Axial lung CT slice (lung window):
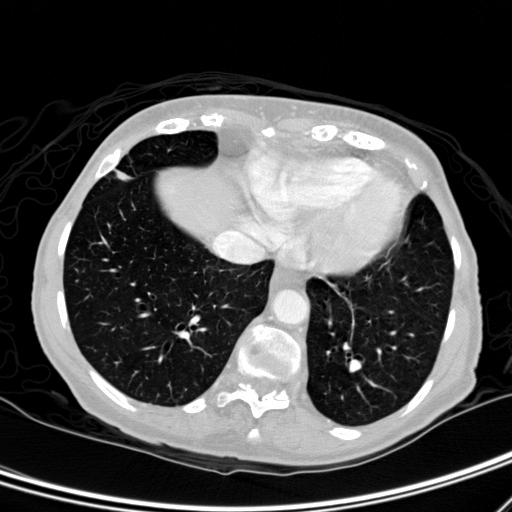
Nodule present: no